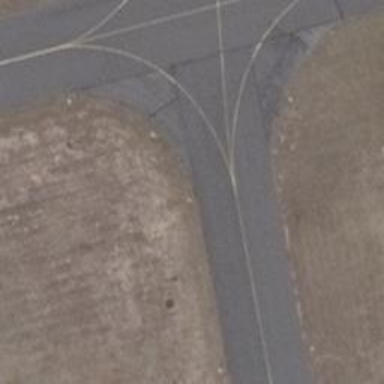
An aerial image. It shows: Taxiway edge illuminated for aviation.